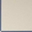
Piece: xx